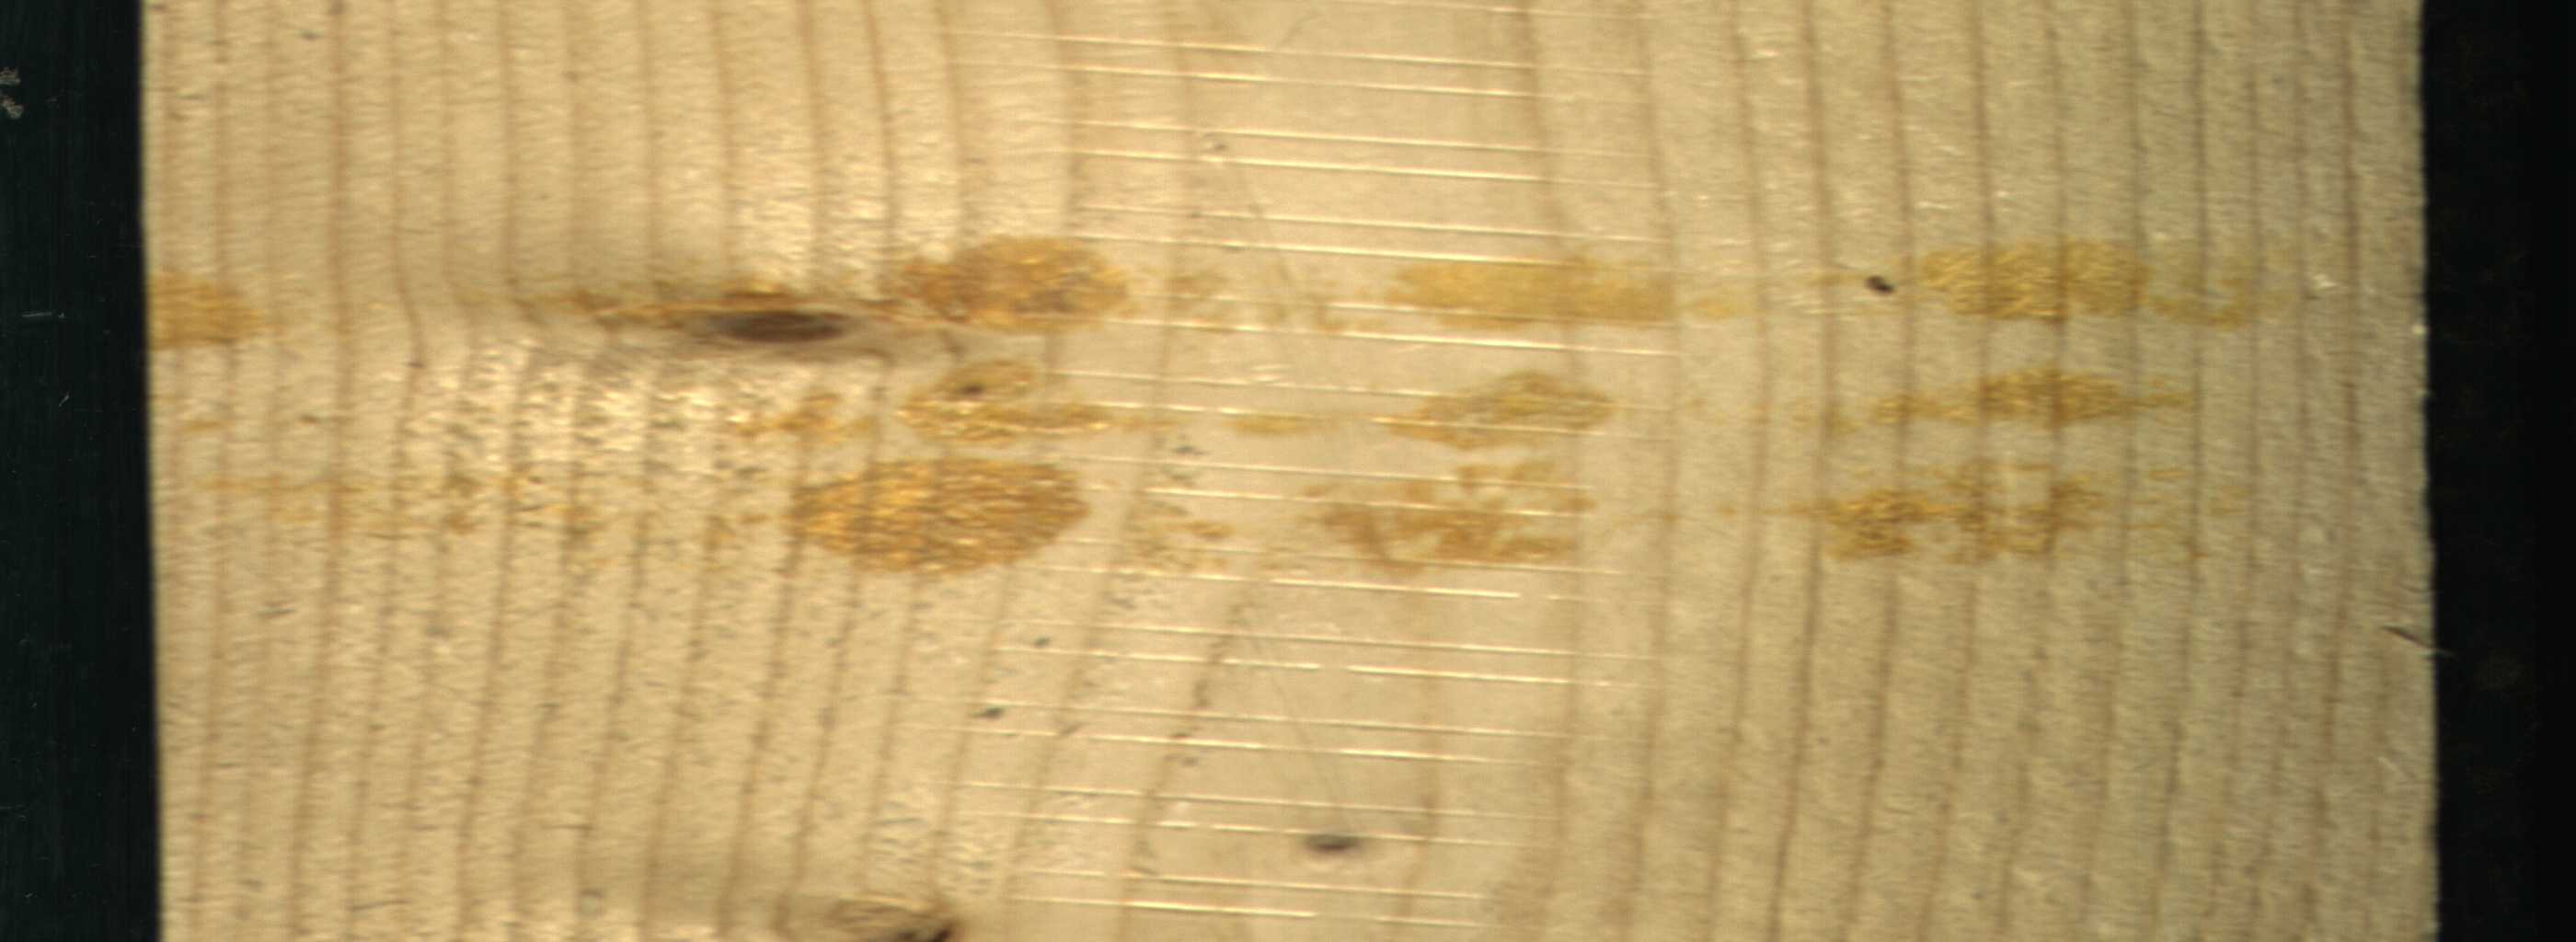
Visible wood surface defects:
resin
resin
resin
resin
resin
resin
resin
resin
resin
resin
resin
resin
resin
Dead_Knot
Live_Knot
Live_Knot